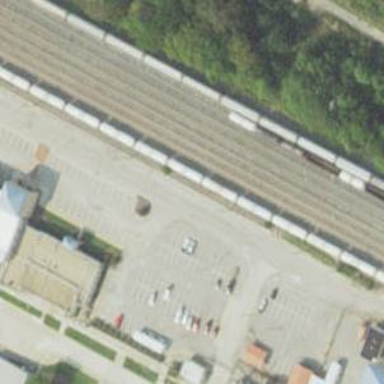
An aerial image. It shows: View of railway yard.